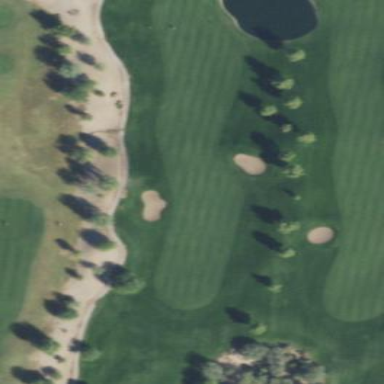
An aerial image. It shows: Rough grassy area used for golf.